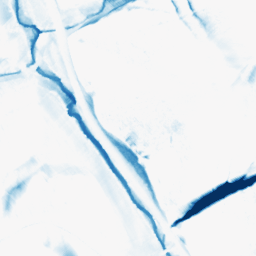
Category: morphological
Decomposition family: morphological_diamond
Decomposition parameters: operation: closing
radius: 15
Upsampling method: cubic_mitchell
Upsampling parameters: scale: 8
Upsampling scale: 8